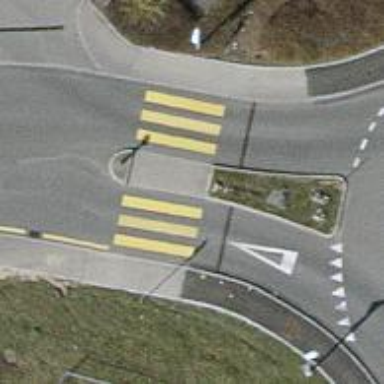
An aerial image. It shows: Zebra crossing with pedestrian island.